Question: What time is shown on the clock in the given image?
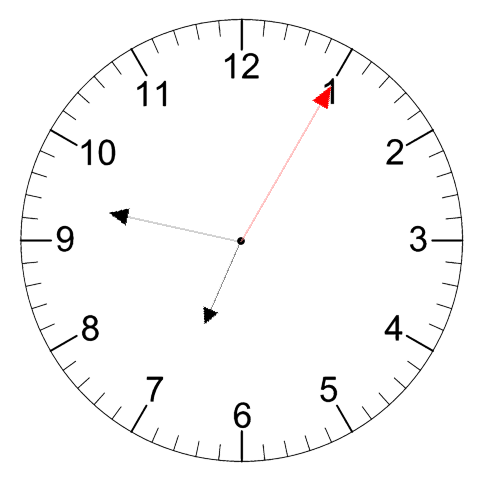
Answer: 06:47:05